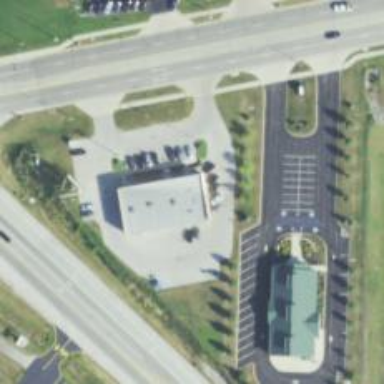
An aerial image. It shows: Healthcare clinic.